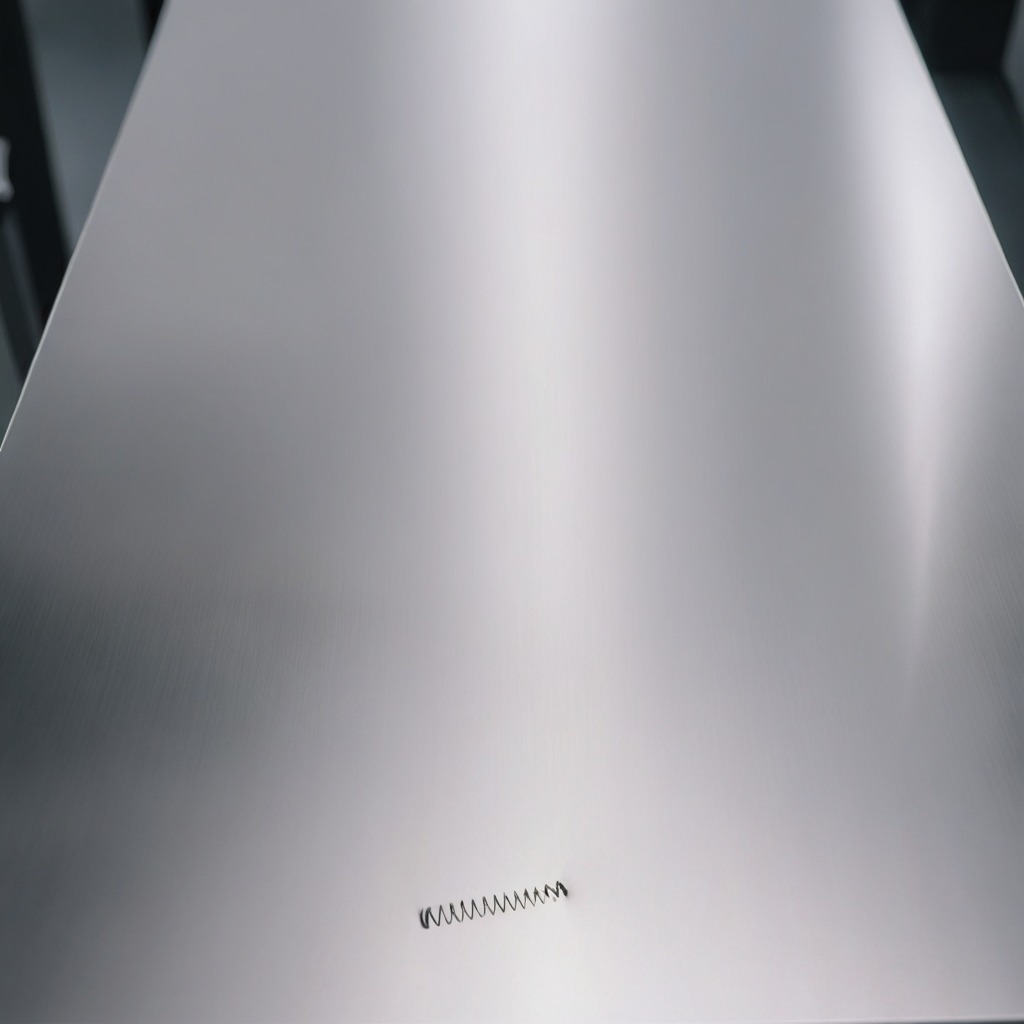
A coiled metal spring is lying on the stainless steel table in a high-end prototyping lab.